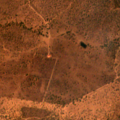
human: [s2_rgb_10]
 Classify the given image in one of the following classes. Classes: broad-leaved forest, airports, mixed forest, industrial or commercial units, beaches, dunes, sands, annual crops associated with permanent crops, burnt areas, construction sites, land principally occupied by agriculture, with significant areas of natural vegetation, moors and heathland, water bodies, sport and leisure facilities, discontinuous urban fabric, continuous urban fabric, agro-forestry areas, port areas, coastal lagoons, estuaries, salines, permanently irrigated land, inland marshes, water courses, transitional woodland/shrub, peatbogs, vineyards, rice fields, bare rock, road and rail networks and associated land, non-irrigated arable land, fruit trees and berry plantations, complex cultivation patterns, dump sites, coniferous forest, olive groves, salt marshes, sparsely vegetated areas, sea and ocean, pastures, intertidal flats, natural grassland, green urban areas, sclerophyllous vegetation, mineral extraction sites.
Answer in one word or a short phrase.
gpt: agro-forestry areas